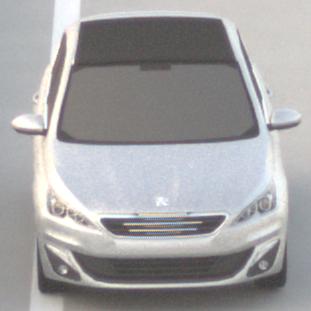
Make: Peugeot
Model: 308 VTi 82
Detailed model: 308 (II)
Model produced from: 2013/09
Model produced until: 2014/11
Doors: 5
Color: white
Road condition: dry road
Daytime: sunrise or sunset
Contrast: low contrast